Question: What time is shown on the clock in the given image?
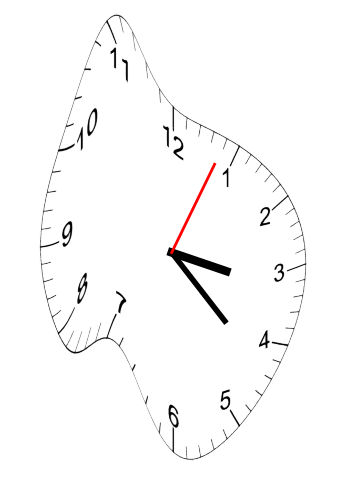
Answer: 03:22:04